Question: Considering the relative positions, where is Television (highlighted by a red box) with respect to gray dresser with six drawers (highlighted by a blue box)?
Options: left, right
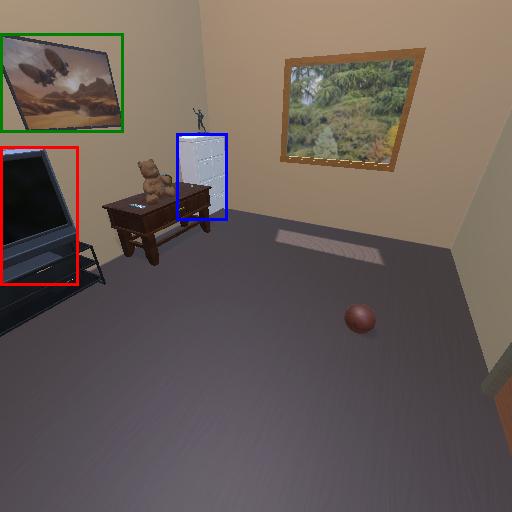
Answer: left